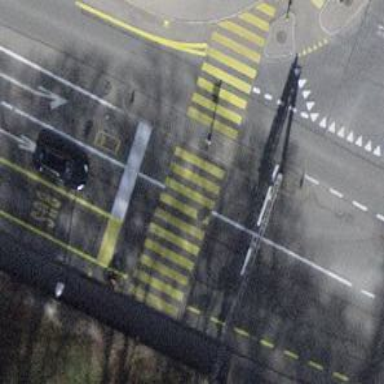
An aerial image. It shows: Crossing with traffic signals.